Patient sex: F
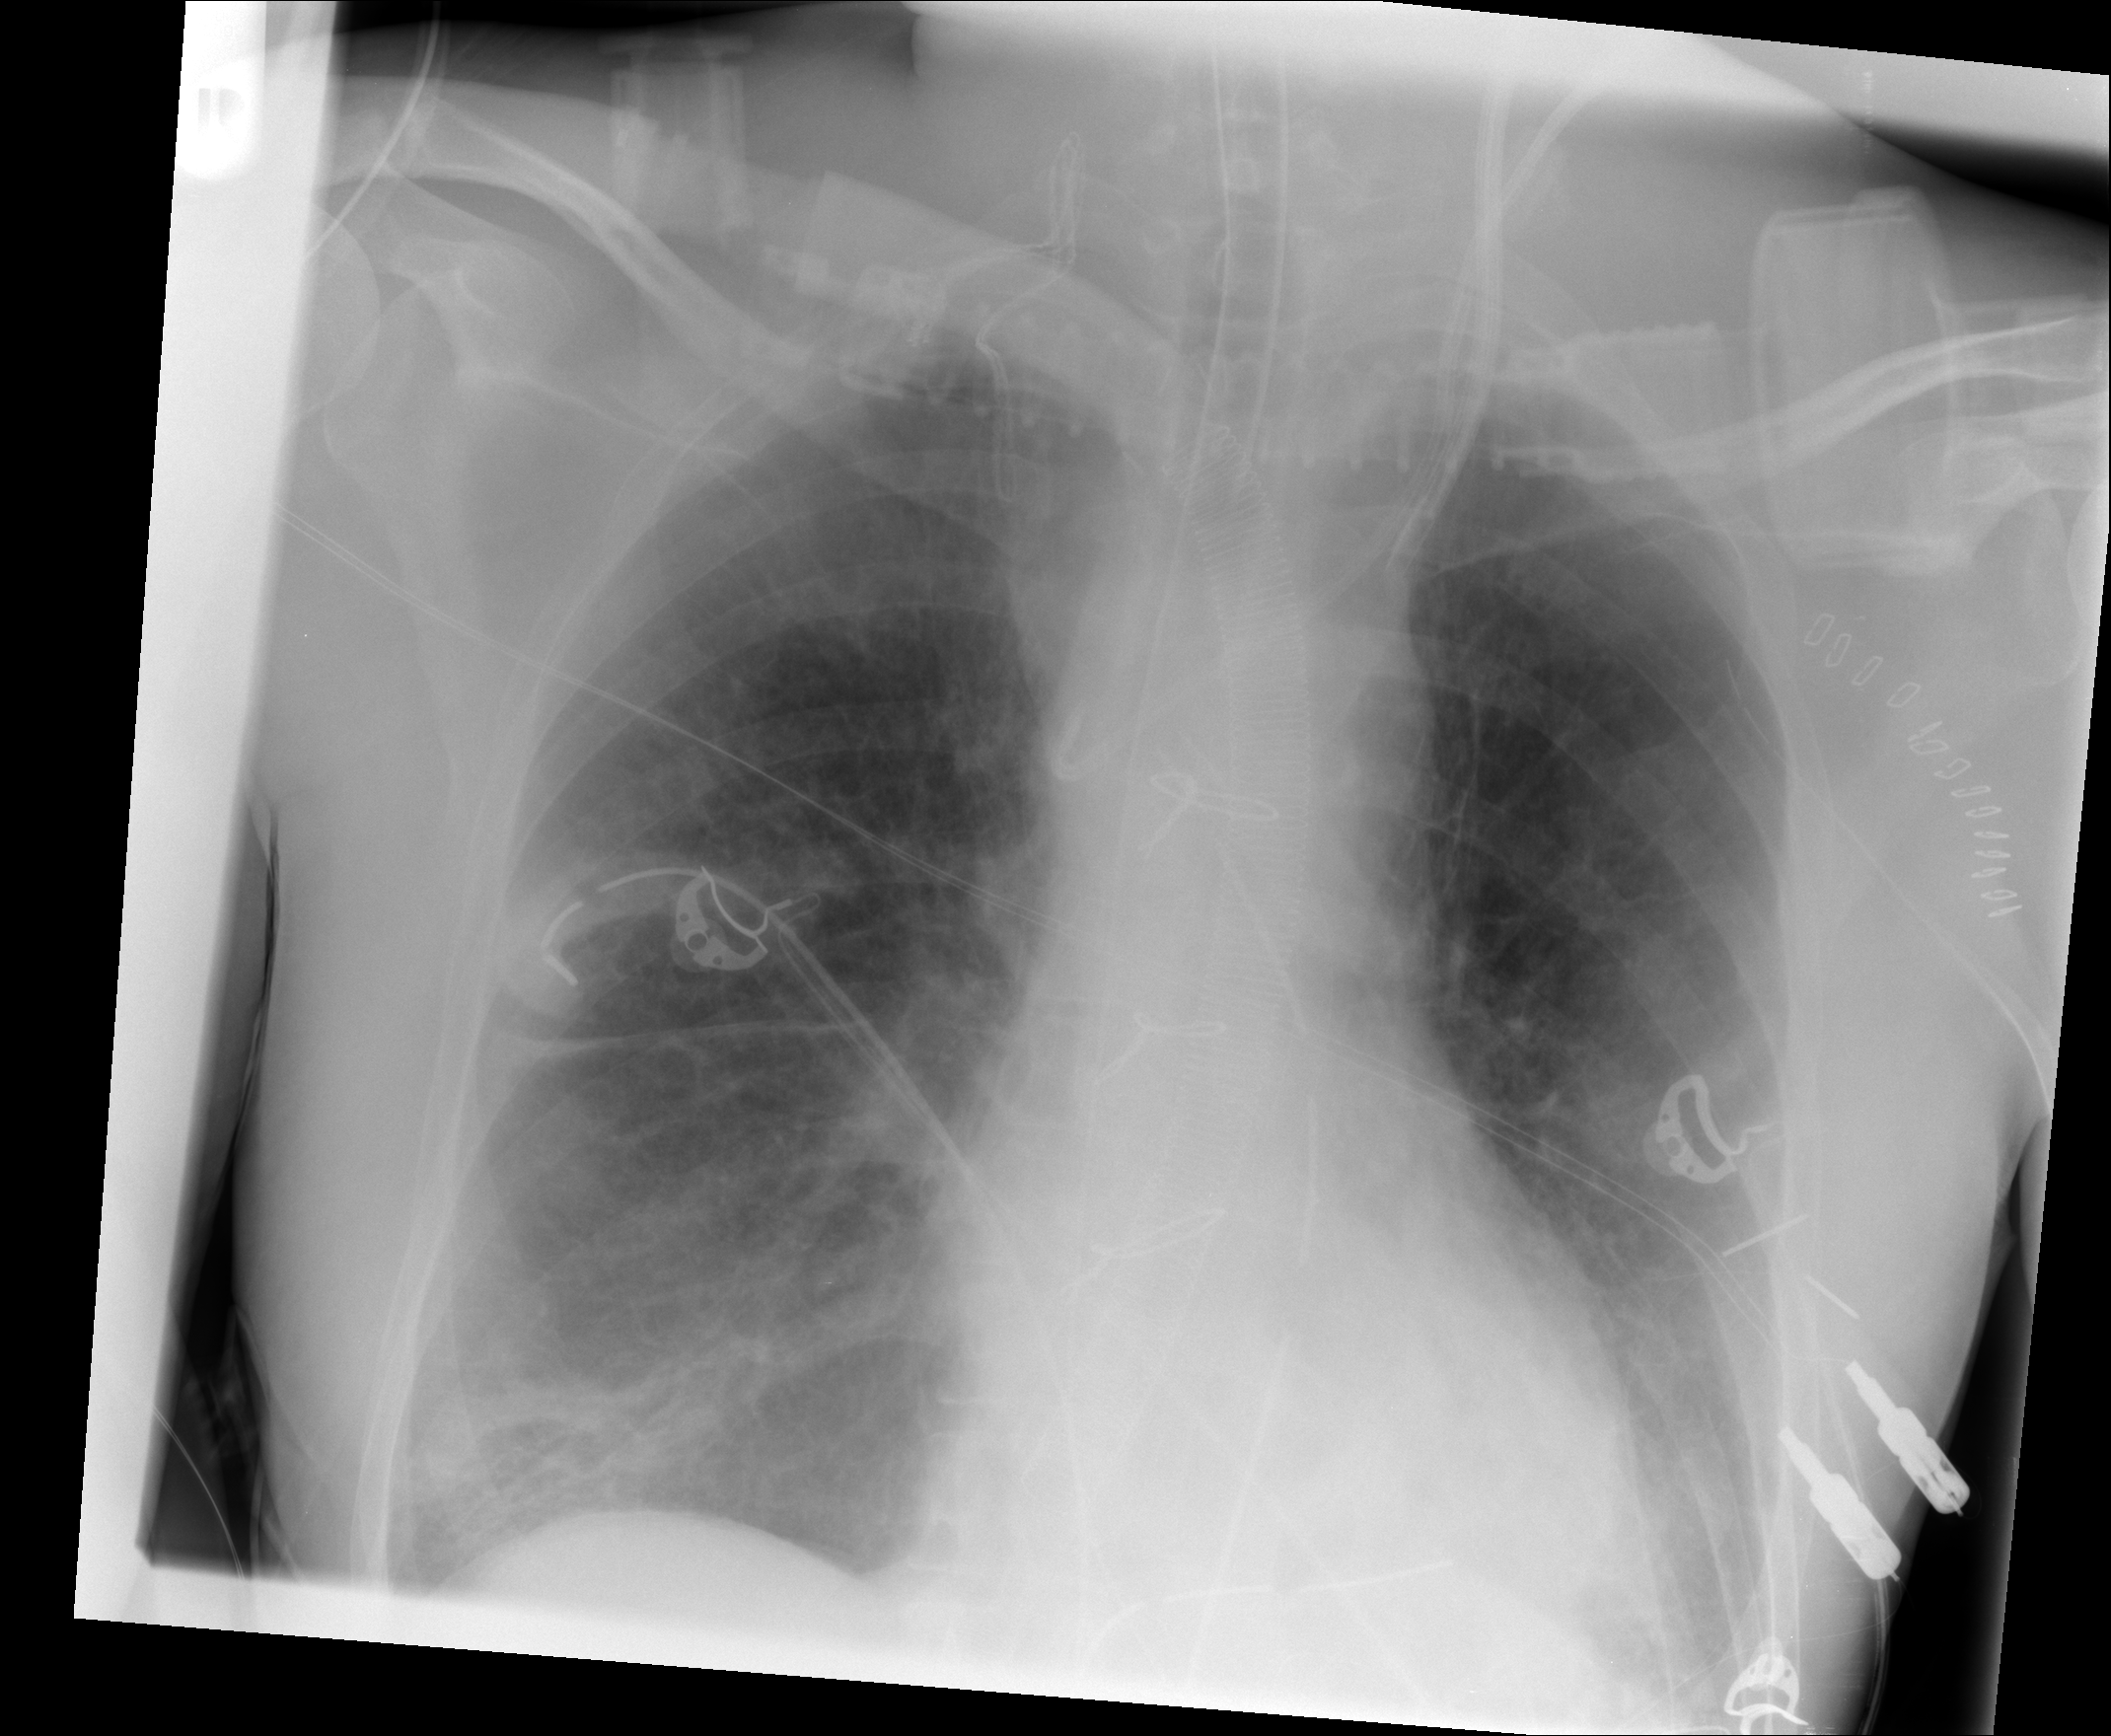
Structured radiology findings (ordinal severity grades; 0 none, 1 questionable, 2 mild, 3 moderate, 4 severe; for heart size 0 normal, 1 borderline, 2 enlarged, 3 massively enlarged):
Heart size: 2
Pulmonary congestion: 2
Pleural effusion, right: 0
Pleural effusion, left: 0
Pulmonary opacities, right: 2
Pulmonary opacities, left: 0
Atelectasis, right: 3
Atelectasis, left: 2